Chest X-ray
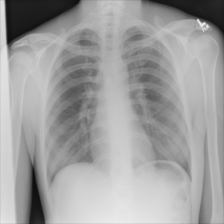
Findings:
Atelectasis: negative
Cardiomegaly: negative
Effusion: negative
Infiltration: negative
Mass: negative
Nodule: negative
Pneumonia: negative
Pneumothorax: negative
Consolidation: negative
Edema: negative
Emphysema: negative
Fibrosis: negative
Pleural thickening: negative
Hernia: negative